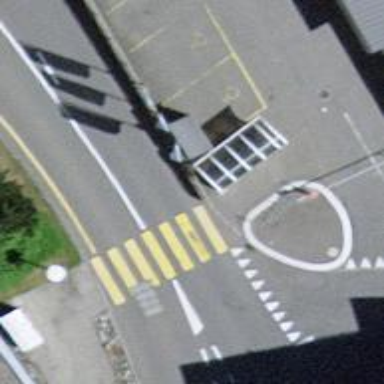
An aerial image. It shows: Uncontrolled zebra crossing on the road.